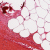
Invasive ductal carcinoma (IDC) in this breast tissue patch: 0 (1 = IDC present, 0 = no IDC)